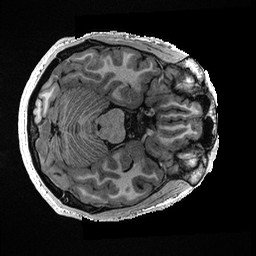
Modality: T1w
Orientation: axial
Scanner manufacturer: ge
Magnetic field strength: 3 T
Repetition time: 0.006952 s
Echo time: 0.00292 s